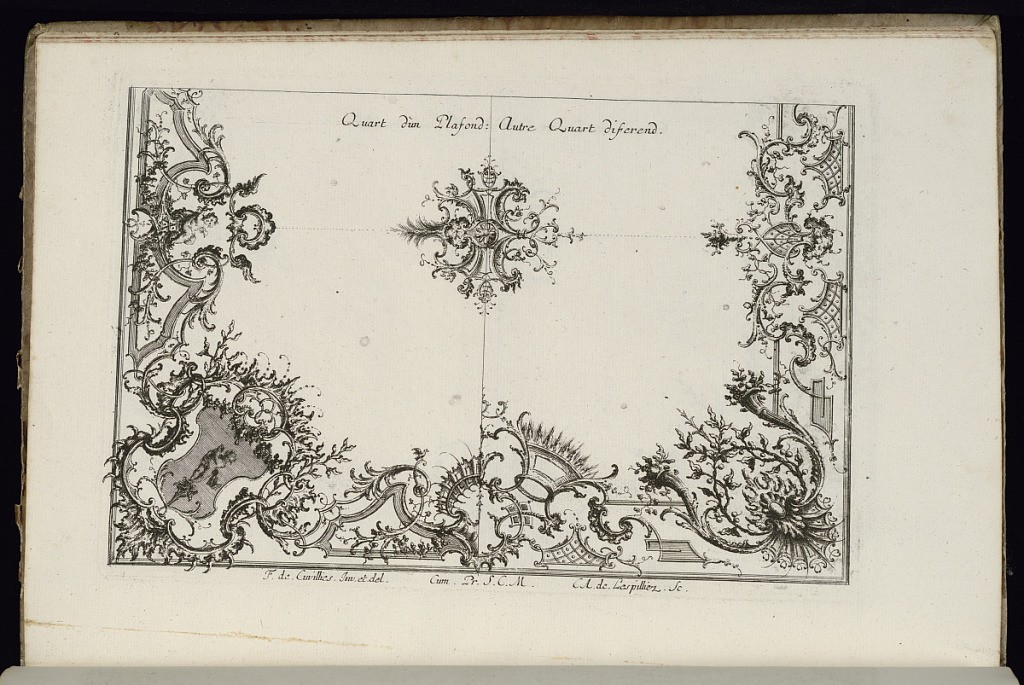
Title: Two Quarters of a Ceiling
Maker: François de Cuvilliés the Elder, Belgian, 1695 - 1768
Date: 1740–68
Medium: Etching and engraving on paper
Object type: Bound print
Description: Design for two quarters of a rocaille ceiling with alternate suggestions divided by a central rosette.